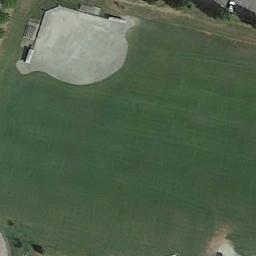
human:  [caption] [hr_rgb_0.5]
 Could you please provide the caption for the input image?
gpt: There is a baseball diamond in the grass .

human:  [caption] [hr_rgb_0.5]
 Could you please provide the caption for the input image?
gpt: There is a baseball diamond in the middle of grass .

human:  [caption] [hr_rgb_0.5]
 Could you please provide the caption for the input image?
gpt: A baseball diamond on the lawn and a building beside .

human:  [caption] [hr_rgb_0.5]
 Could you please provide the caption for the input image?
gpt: There is a white house on the edge of the baseball field .

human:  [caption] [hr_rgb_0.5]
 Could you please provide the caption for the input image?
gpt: The baseball diamond is surrounded by grass .